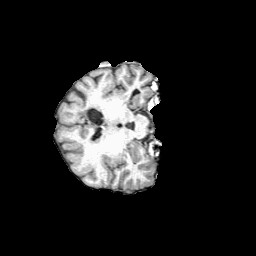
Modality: T1w
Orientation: axial
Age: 15
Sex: male